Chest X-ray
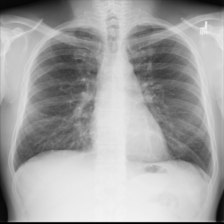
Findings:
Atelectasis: negative
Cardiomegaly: negative
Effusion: negative
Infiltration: negative
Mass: negative
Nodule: negative
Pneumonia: negative
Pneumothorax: negative
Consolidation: negative
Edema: negative
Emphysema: negative
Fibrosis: positive
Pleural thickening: negative
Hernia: negative